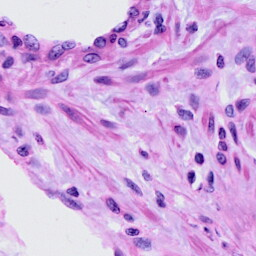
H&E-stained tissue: Cervix